【题型】解答题　【知识点】平面几何　【难度】medium
将边长为 $4$ 的正方形 $ABCD$ 与边长为 $5$ 的正方形 $AEFG$ 按图 1 位置放置, $AD$ 与 $AE$ 在同一条直线上, $AB$ 与 $AG$ 在同一条直线上。将正方形 $ABCD$ 绕点 $A$ 逆时针旋转一周, 直线 $EB$ 与直线 $DG$ 交于点 $P$。

(1)$DG$ 与 $BE$ 的数量关系：\_\_\_\_\_\_；$DG$ 与 $BE$ 的位置关系：\_\_\_\_\_\_。

(2)如图 2, 当点 $B$ 在线段 $DG$ 上时, 求 $\triangle ADG$ 的面积。

(3)连接 $PF$, 当 $PE = 4\sqrt{2}$ 时, 求 $PF$ 的值。

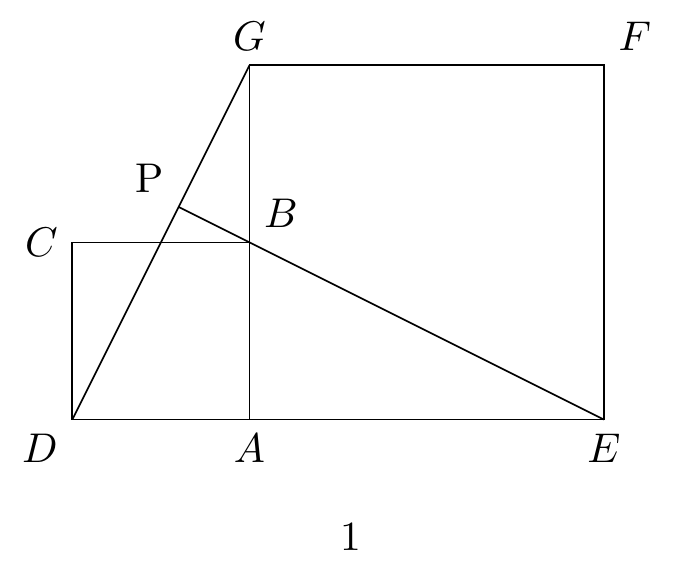
【解答】
解：
(1)如图 1,

$\because$ 四边形 $ABCD$ 与四边形 $AEFG$ 是正方形,

$\therefore AD = AB$, $\angle DAG = \angle BAE = 90^\circ$, $AG = AE$,

在 $\triangle ADG$ 与 $\triangle ABE$ 中,

$\begin{cases}
AD = AB \\
\angle DAG = \angle BAE \\
AG = AE
\end{cases}$

$\therefore \triangle ADG \cong \triangle ABE$(SAS),

$\therefore \angle AGD = \angle AEB$, $DG = BE$,

在 $\triangle ADG$ 中 $\angle AGD + \angle ADG = 90^\circ$,

$\therefore \angle AEB + \angle ADG = 90^\circ$,

在 $\triangle DEP$ 中, $\angle AEB + \angle ADG + \angle DPE = 180^\circ$,

$\therefore \angle DPE = 90^\circ$,

$\therefore DG \perp BE$；

故答案为：相等, 垂直；

(2)如图 2, 当 $B$ 在线段 $DG$ 上时, 连接 $AC$ 交 $BD$ 于点 $O$,

$\because AC \perp BD$,

$\therefore \angle AOD = \angle AOB = 90^\circ$,

在 $Rt\triangle AOD$ 中, $AD = 4$,

$\therefore OD = AO = \frac{\sqrt{2}}{2} AD = 2\sqrt{2}$,

在 $Rt\triangle AOG$ 中, $AG = 5$,

$\therefore OG = \sqrt{AG^2 - AO^2} = \sqrt{5^2 - (2\sqrt{2})^2} = \sqrt{17}$,

$\therefore DG = OG + OD = 2\sqrt{2} + \sqrt{17}$,

$\therefore S_{\triangle ADG} = \frac{1}{2} \cdot DG \cdot AO = \frac{1}{2} (2\sqrt{2} + \sqrt{17}) \times 2\sqrt{2} = 4 + \sqrt{34}$；

(3)如图 3, 连接 $GE$,

则 $GE = \sqrt{2} AE = 5\sqrt{2}$,

由(1)知, $DG \perp BE$,

$\therefore \angle GPE = 90^\circ$,

$\therefore PG = \sqrt{GE^2 - PE^2} = \sqrt{(5\sqrt{2})^2 - (4\sqrt{2})^2} = 3\sqrt{2}$,

延长 $PE$ 至 $H$, 使 $EH = PG$, 连接 $FH$,

$\therefore PH = PE + EH = PE + PG = 7\sqrt{2}$,

$\because \angle GFE = \angle GPE = 90^\circ$,

$\therefore \angle FGP + \angle FEP = 180^\circ$,

$\because \angle FEP + \angle FEH = 180^\circ$,

$\therefore \angle FGP = \angle FEH$,

$\because FG = FE$,

$\therefore \triangle FGP \cong \triangle FEH$(SAS),

$\therefore FP = FH$, $\angle GFP = \angle EFH$,

$\therefore \angle PFH = \angle PFE + \angle EFH = \angle PFE + \angle GFP = \angle EFG = 90^\circ$,

$\therefore \triangle PFH$ 是等腰直角三角形,

$\therefore PF = \frac{\sqrt{2}}{2} PH = 7$．
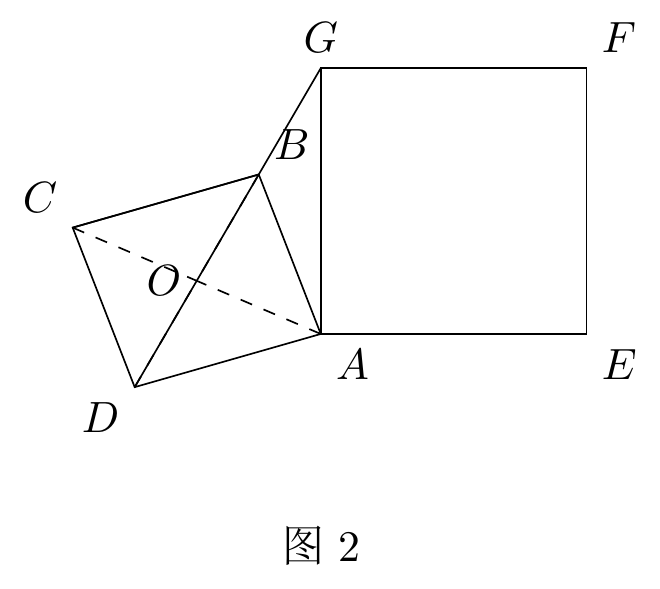
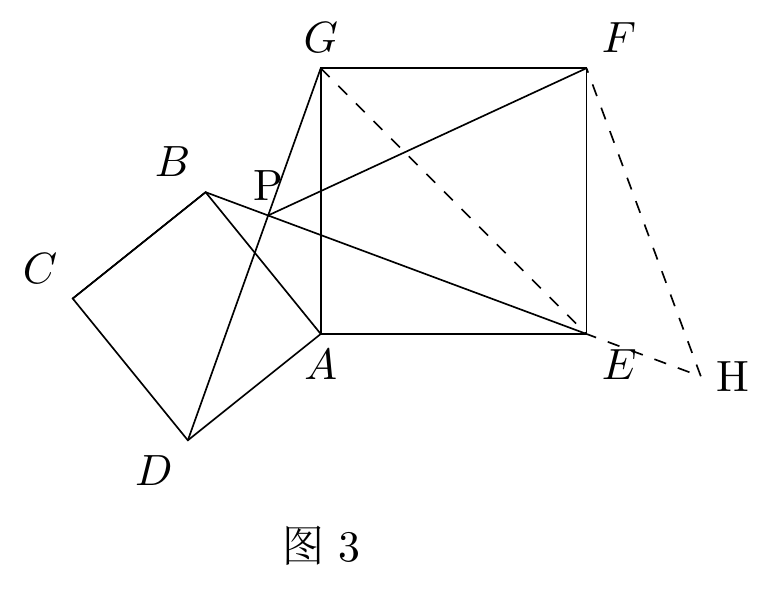